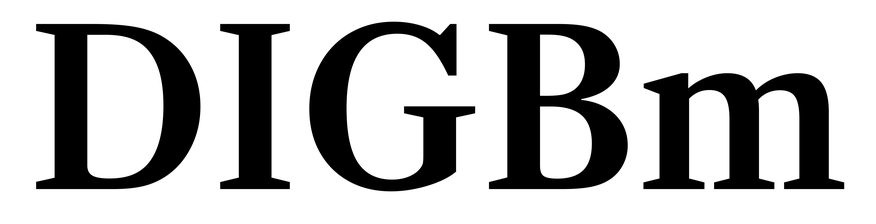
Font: LibreCaslonText_SemiBold